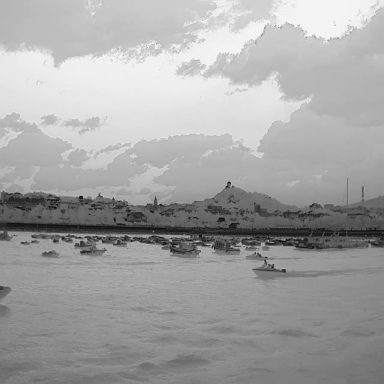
There are 14 canoes in the infrared image.